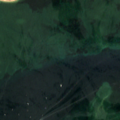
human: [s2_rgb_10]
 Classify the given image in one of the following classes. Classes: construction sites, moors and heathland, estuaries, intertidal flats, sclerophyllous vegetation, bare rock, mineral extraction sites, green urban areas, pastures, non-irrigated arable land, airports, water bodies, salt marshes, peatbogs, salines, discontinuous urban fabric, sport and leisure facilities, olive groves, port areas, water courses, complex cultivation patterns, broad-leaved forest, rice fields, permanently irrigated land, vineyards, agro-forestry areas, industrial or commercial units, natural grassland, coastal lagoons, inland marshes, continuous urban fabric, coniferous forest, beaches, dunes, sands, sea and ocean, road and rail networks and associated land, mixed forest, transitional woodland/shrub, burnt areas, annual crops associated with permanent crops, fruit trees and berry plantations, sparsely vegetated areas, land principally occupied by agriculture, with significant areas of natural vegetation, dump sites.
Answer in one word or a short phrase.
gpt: salt marshes, intertidal flats, coastal lagoons